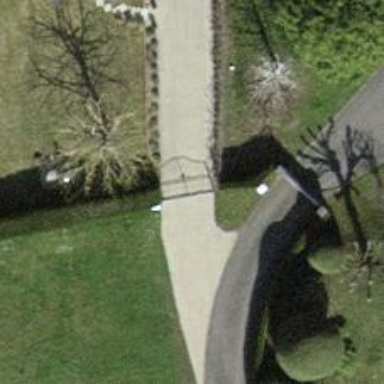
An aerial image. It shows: Driveway.